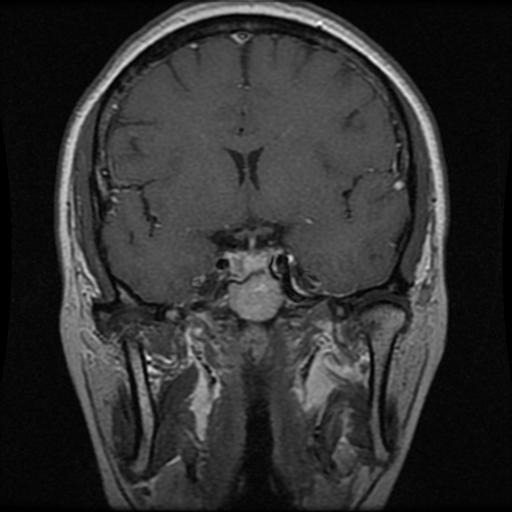
Label: pituitary